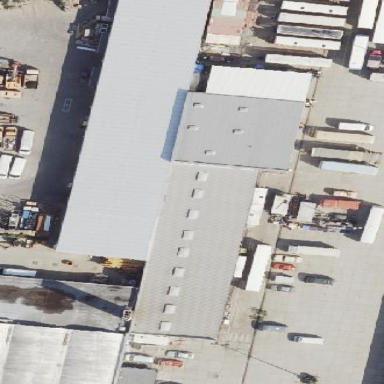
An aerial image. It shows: Industrial building.